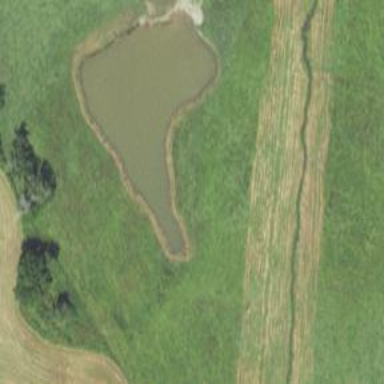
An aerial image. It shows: Peaceful pond surrounded by nature.